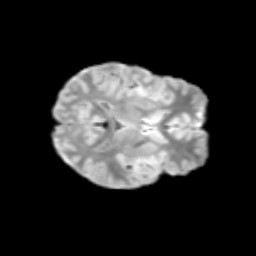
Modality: T2w
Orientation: axial
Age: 13
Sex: female
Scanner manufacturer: siemens
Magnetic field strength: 3 T
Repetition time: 3.8 s
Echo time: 0.07 s